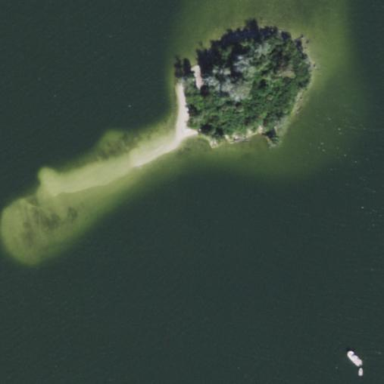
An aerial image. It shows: Islet.